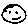
Label: smiley face